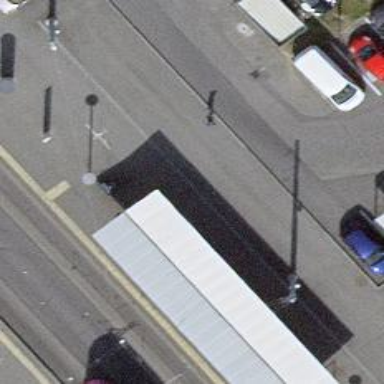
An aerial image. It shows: Shelter with roof.